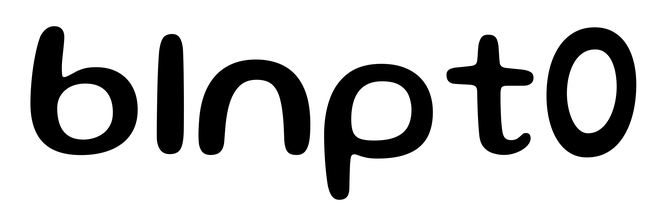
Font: Gluten_Regular